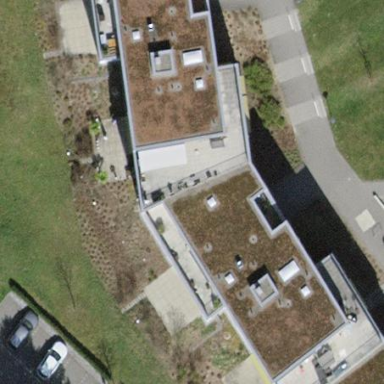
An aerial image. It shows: Building with flat roof.